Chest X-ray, PA view. Patient: 56 years old, sex M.
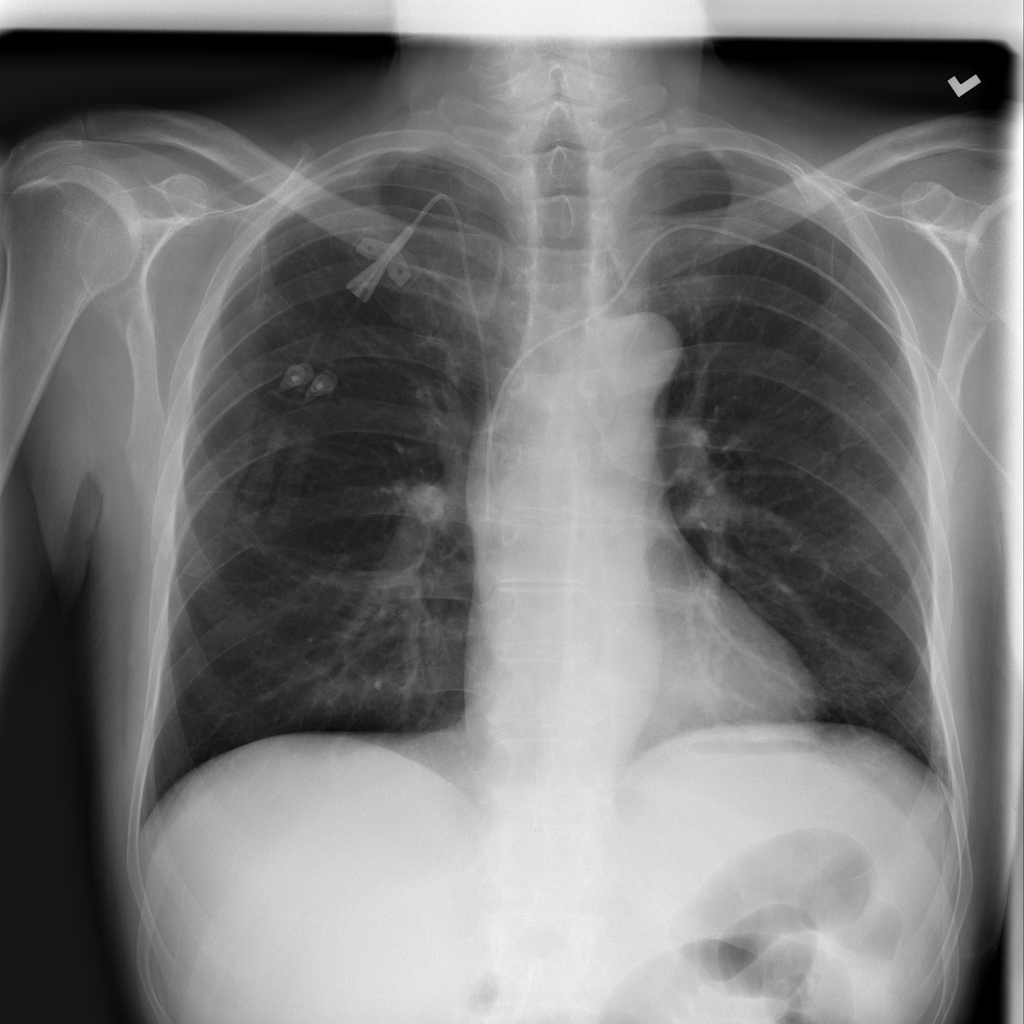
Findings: No Finding